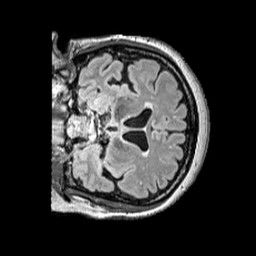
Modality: FLAIR
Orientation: coronal
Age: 60
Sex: female
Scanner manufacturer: siemens
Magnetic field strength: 3 T
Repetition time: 5 s
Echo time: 0.387 s